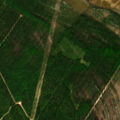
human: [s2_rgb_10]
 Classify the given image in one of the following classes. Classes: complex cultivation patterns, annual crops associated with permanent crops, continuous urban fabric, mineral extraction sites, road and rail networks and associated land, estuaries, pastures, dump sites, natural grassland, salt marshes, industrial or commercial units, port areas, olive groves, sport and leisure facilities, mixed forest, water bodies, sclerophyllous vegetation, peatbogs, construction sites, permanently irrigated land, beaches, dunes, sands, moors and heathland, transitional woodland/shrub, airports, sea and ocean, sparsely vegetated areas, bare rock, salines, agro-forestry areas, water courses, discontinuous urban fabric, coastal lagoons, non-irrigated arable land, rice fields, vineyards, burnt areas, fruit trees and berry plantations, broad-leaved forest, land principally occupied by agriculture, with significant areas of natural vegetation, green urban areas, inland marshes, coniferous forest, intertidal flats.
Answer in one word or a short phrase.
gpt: coniferous forest, mixed forest, transitional woodland/shrub, peatbogs